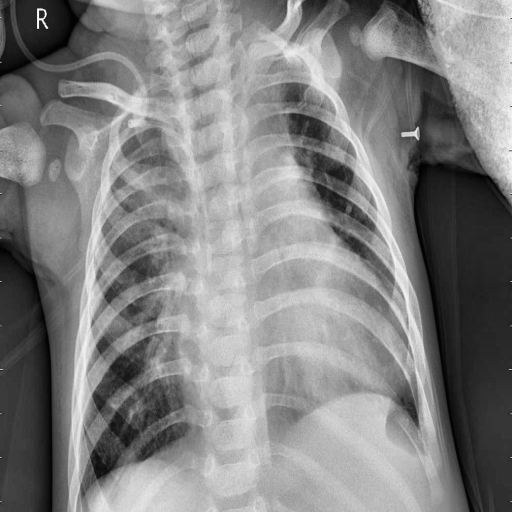
Finding: PNEUMONIA